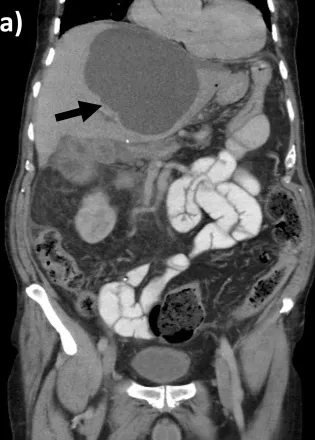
Computed tomography (CT) abdomen that was performed. Prior to the left lateral segmentectomy.
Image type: radiology (ct)